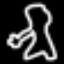
Label: frog